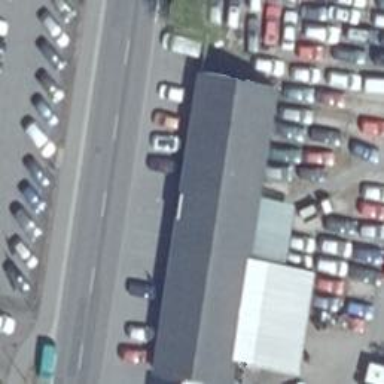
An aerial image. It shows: Car shop.